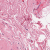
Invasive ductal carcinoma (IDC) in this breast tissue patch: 0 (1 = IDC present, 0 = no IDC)